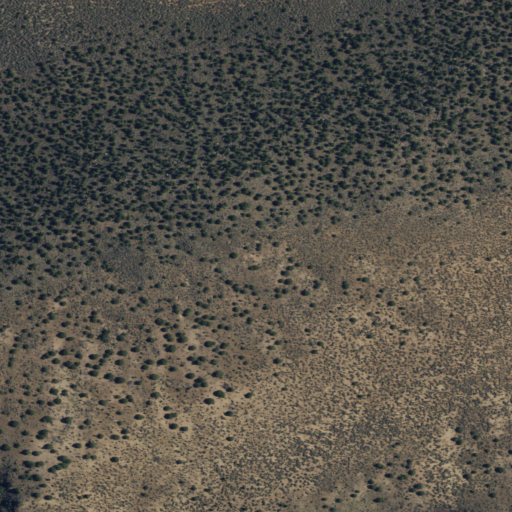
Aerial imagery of mountain in New Mexico named La Mesita containing shrub and evergreen forest